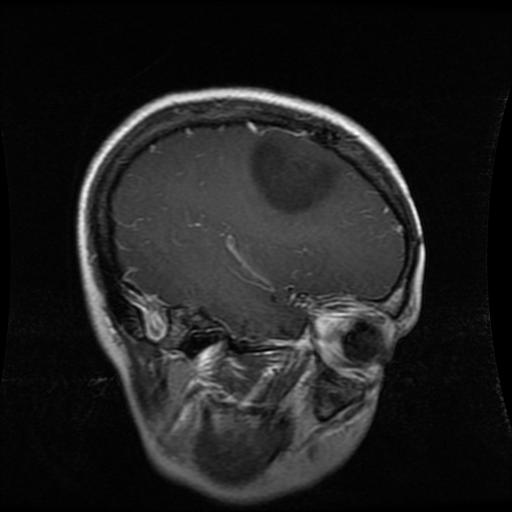
Label: glioma